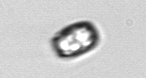
Label: Thalassiosira